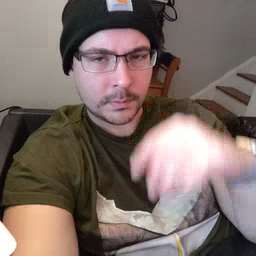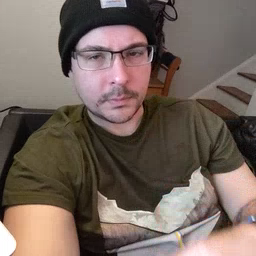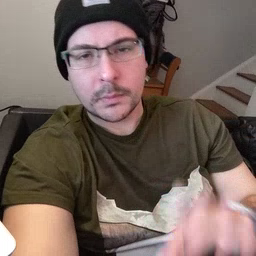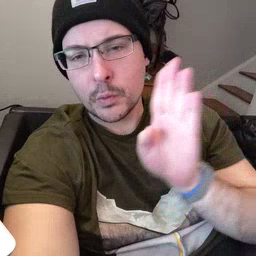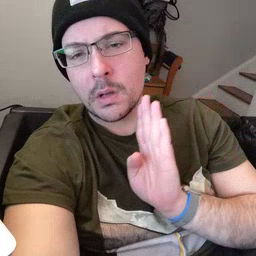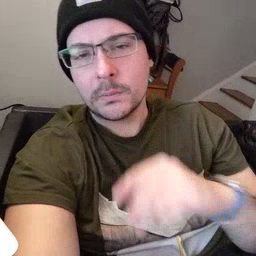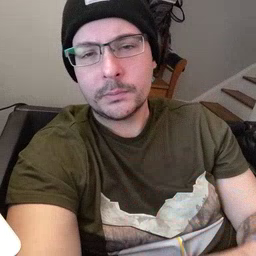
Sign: brown